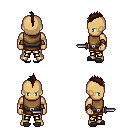
a pixel art fantasy rpg character, male body template, human, tanned skin, leather chest armor, gold greaves, brown mohawk hairstyle, leather bracers, gray slippers, dagger, four views (front, back, left, right), 2x2 character sprite sheet, small pixel art, hard edges, no anti-aliasing